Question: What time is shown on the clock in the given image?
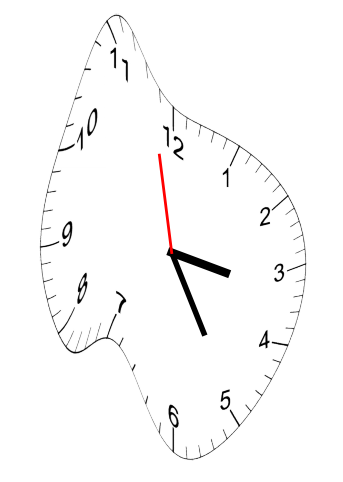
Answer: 03:24:58